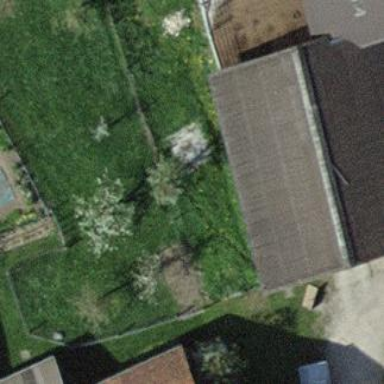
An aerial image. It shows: Farm auxiliary building.